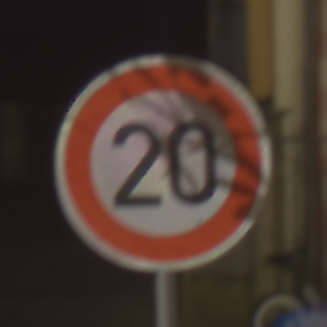
Verkehrszeichen: Geschwindigkeit20
Umgebung: Outdoor, Urban
Tageszeit: Night
Wetter: PartlyCloudy
Licht: Artificial
Jahreszeit: NotSpecified
Kontrast: HighContrast